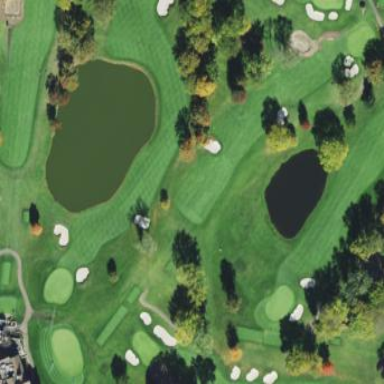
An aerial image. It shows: Scenic golf fairway.